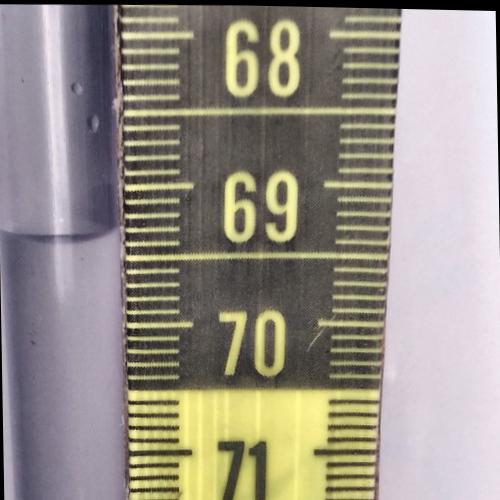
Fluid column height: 69.3 cm